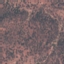
Land use / land cover: HerbaceousVegetation